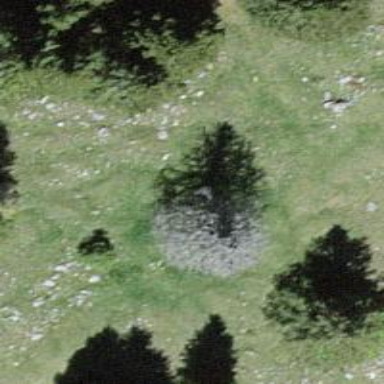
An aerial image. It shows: Needle-leaved tree in its natural environment.